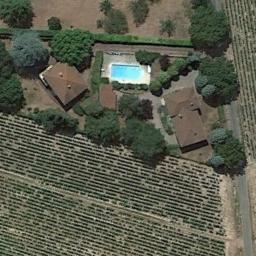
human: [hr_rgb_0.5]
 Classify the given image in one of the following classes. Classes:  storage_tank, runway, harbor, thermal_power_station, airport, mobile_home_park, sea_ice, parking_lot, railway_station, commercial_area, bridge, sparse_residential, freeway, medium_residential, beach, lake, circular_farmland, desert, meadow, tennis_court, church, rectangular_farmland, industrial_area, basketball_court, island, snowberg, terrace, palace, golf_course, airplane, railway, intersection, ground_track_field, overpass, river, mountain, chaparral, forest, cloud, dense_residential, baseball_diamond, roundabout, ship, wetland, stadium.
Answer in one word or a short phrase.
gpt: sparse_residential